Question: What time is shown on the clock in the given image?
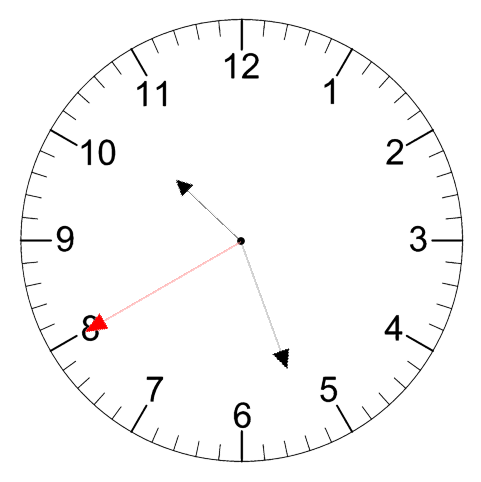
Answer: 10:26:40